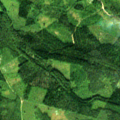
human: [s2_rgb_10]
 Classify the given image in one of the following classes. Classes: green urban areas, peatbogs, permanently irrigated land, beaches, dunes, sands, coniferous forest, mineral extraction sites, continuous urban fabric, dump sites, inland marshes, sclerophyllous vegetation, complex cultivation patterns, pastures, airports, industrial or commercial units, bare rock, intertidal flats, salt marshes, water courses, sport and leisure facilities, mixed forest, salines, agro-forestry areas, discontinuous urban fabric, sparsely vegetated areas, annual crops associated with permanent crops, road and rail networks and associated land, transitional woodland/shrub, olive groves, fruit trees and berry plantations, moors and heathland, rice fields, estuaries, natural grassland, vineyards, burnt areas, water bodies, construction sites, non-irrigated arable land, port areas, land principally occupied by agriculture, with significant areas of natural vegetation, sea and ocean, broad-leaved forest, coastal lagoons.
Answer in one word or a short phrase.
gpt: coniferous forest, mixed forest, transitional woodland/shrub